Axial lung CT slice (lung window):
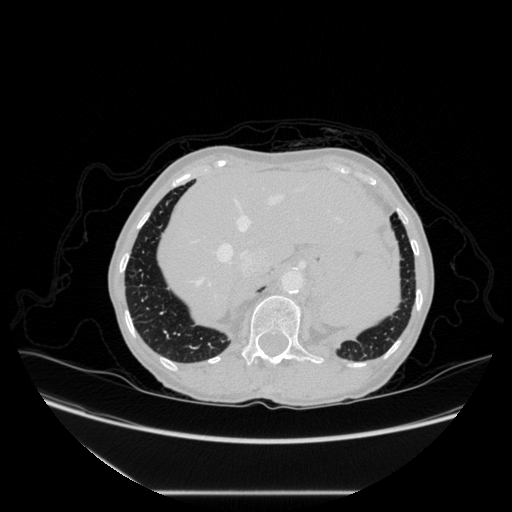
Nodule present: no